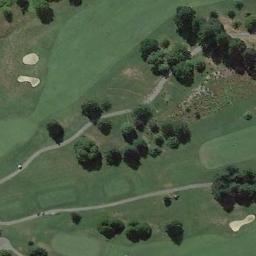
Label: golf_course